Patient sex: F
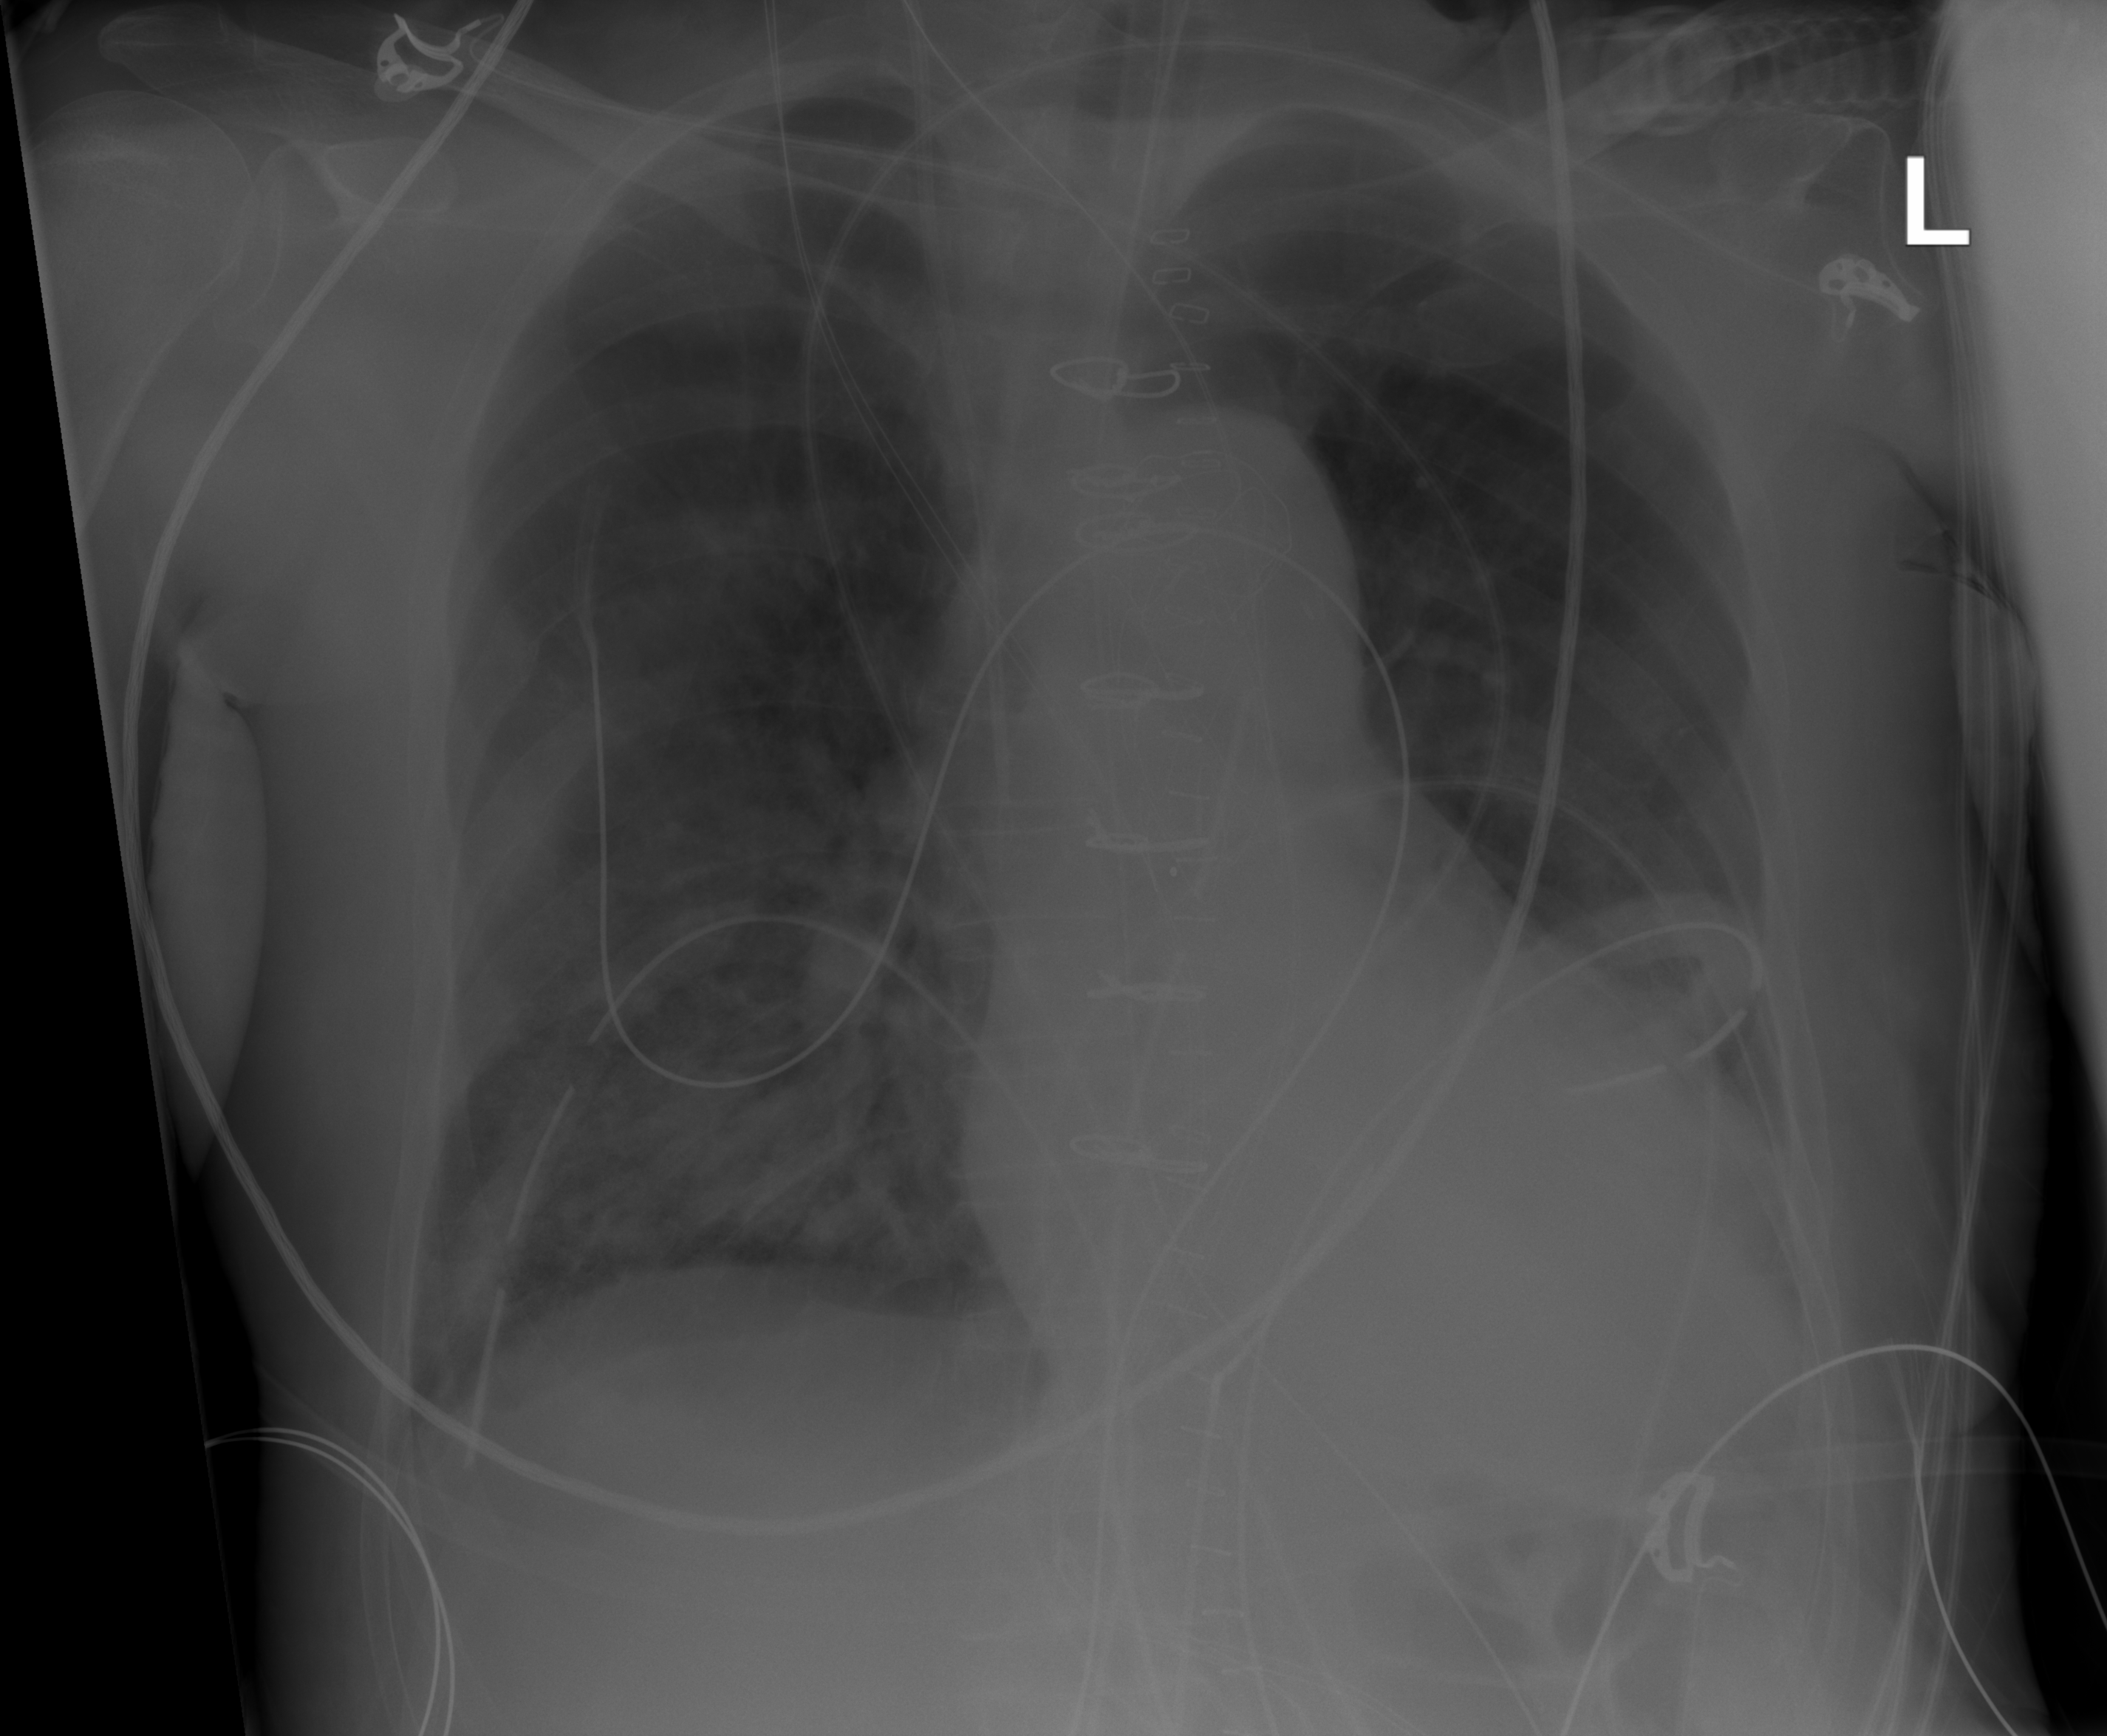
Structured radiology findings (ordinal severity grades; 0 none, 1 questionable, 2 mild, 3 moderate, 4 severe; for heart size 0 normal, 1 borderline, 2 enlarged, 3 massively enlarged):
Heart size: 0
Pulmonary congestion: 0
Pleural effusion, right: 0
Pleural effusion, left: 0
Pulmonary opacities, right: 2
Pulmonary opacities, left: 0
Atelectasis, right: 0
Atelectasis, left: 0